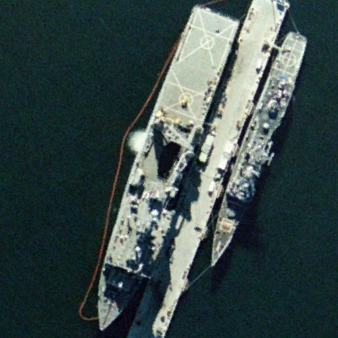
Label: combat